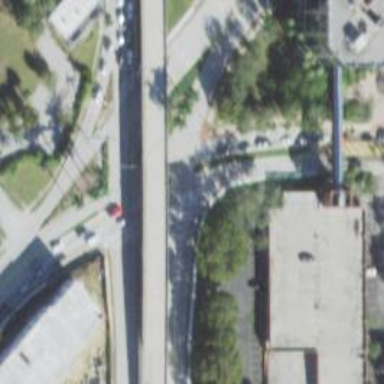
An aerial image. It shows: Secondary link road with asphalt surface.